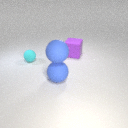
large blue rubber sphere to the right of small cyan rubber sphere